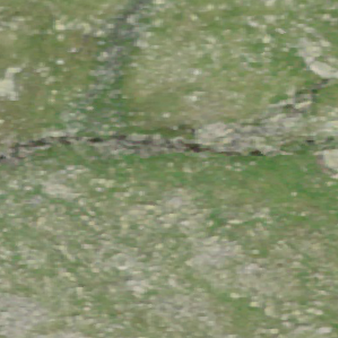
Label: other